Field crop: maize
Growth stage: 1
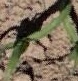
Species: maize